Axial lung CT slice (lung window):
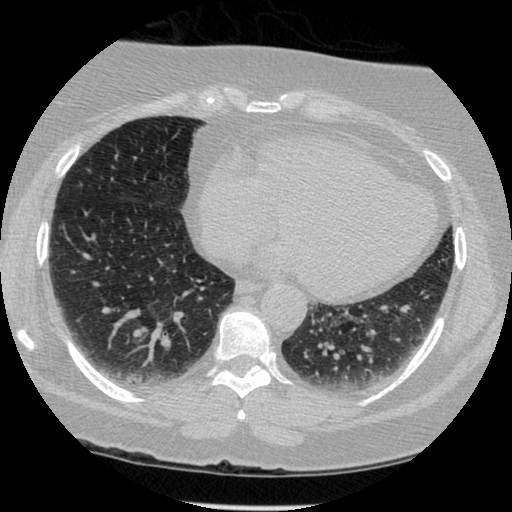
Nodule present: no